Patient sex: M
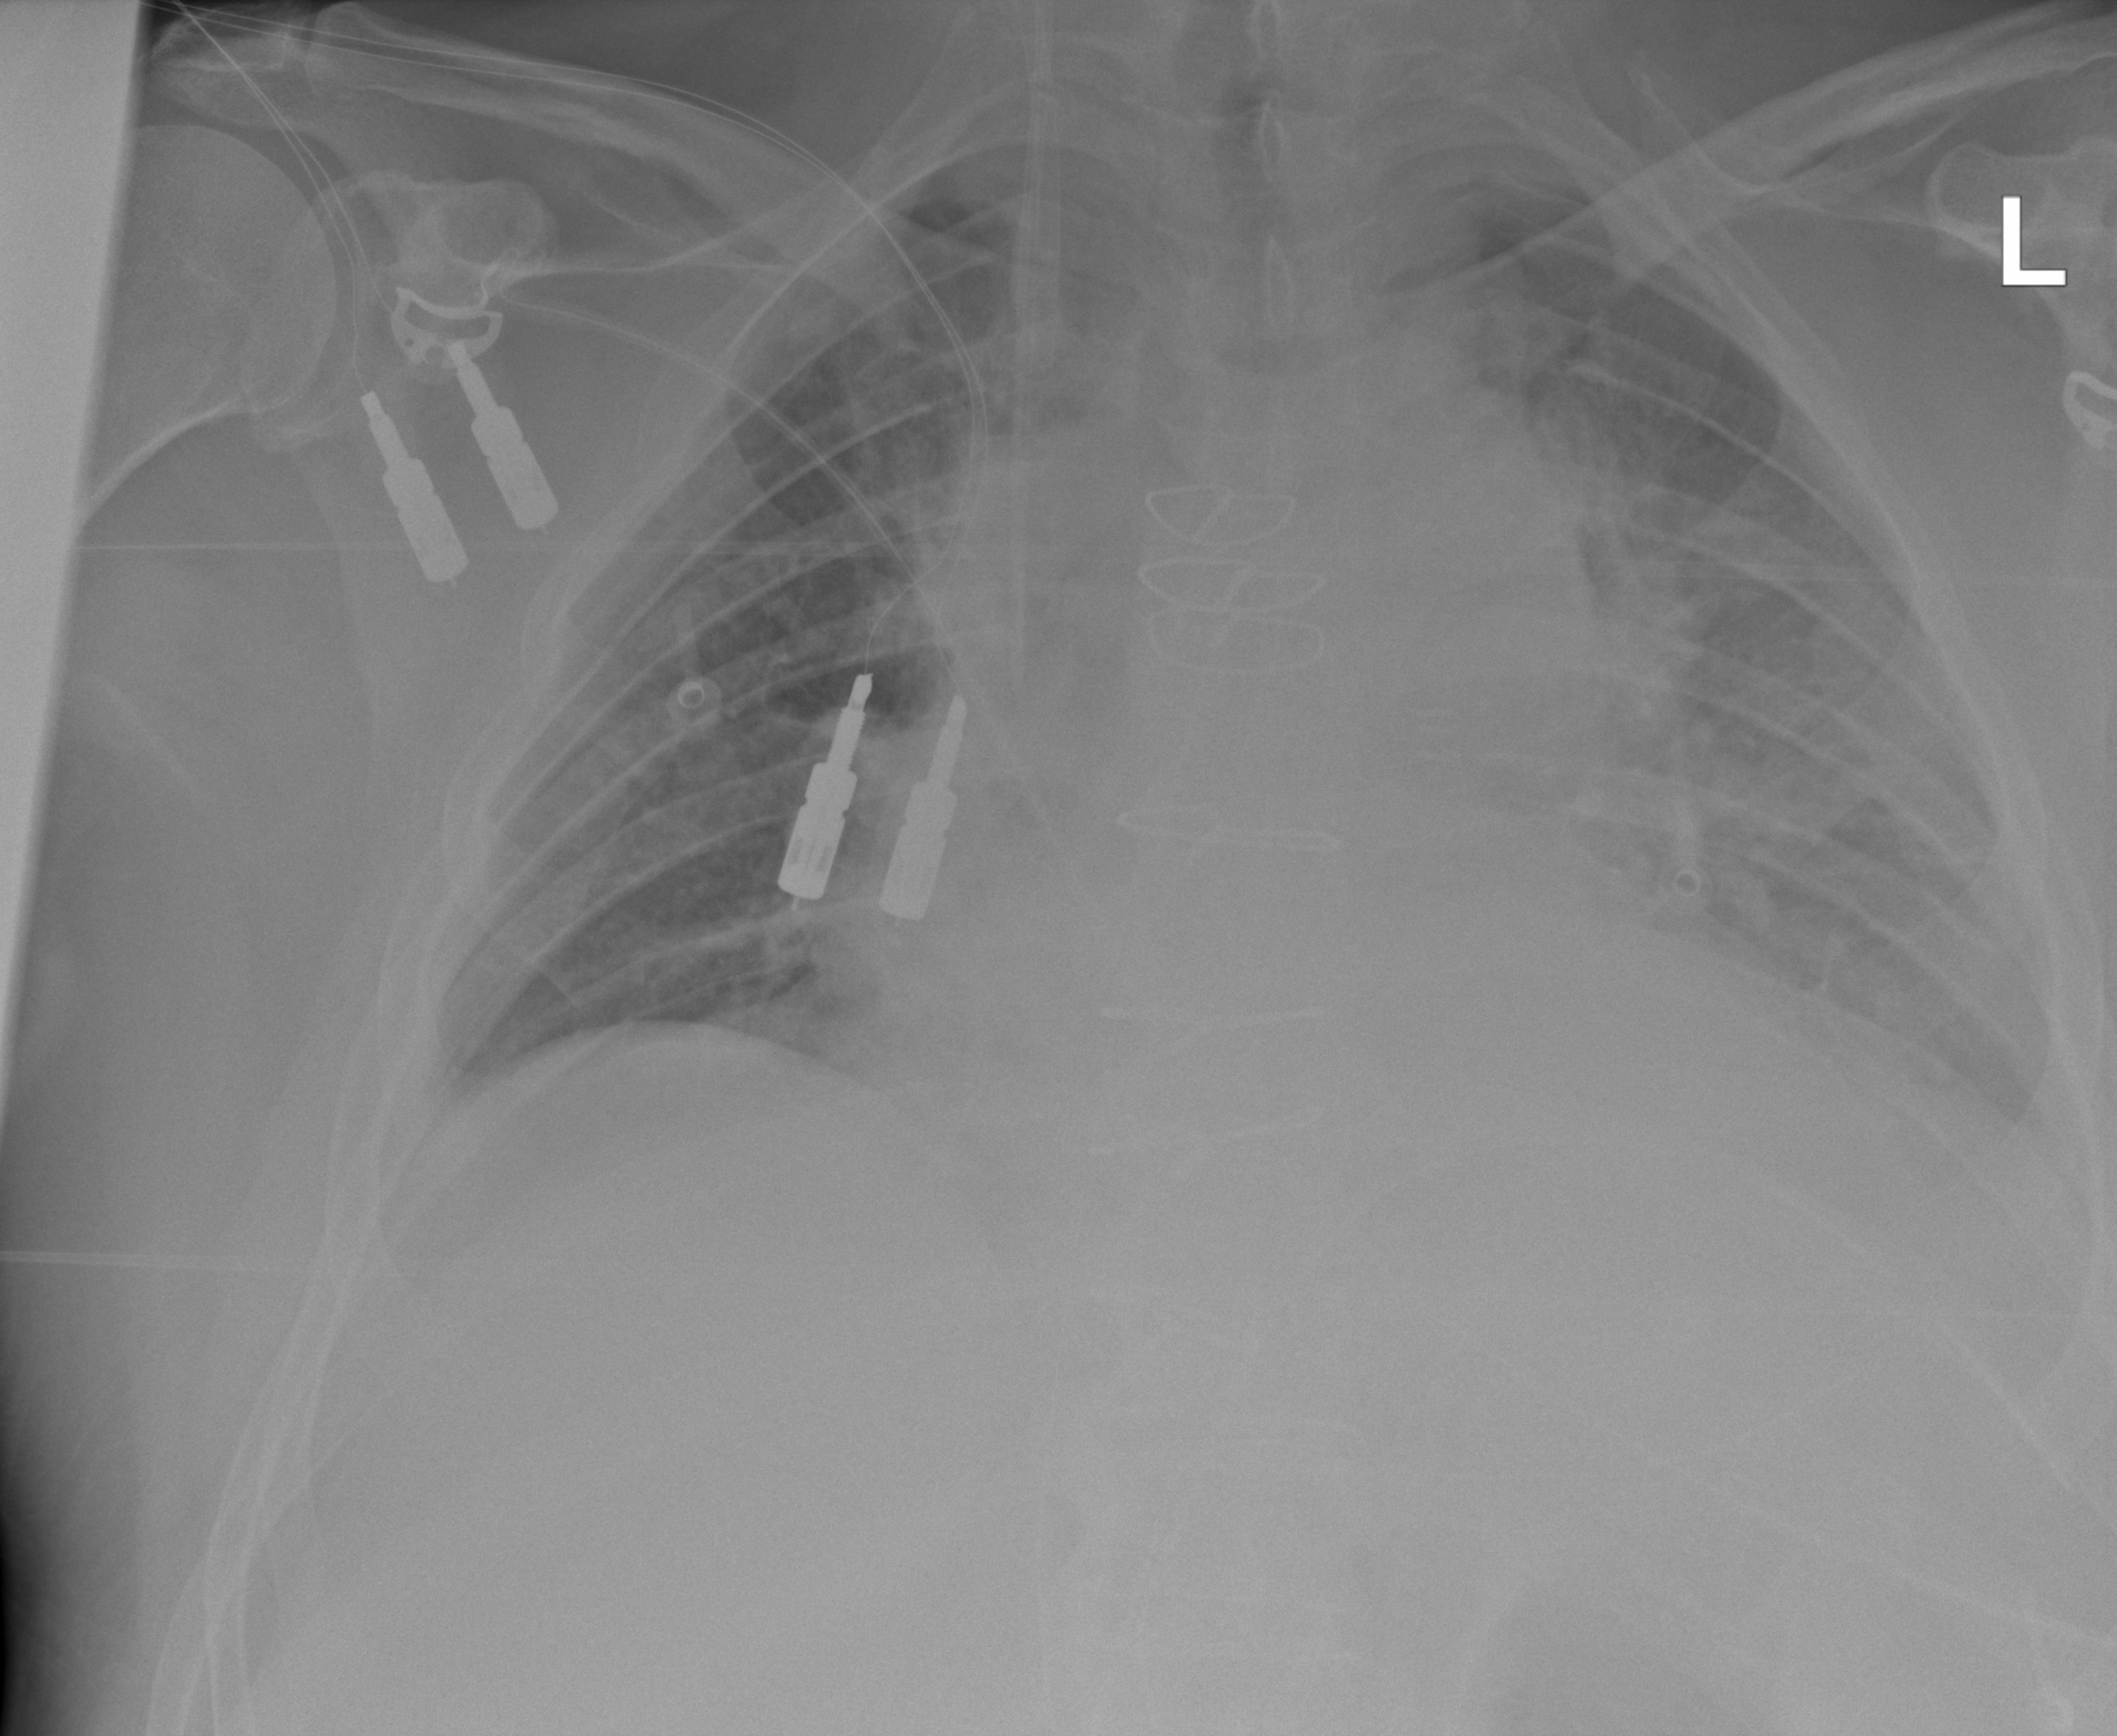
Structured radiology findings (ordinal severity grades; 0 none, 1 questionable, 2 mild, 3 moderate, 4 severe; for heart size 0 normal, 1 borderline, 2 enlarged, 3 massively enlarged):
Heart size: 2
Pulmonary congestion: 2
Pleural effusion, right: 1
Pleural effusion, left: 3
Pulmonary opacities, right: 1
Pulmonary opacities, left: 1
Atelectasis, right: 2
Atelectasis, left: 3